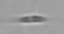
Label: Cylindrotheca_morphotype1